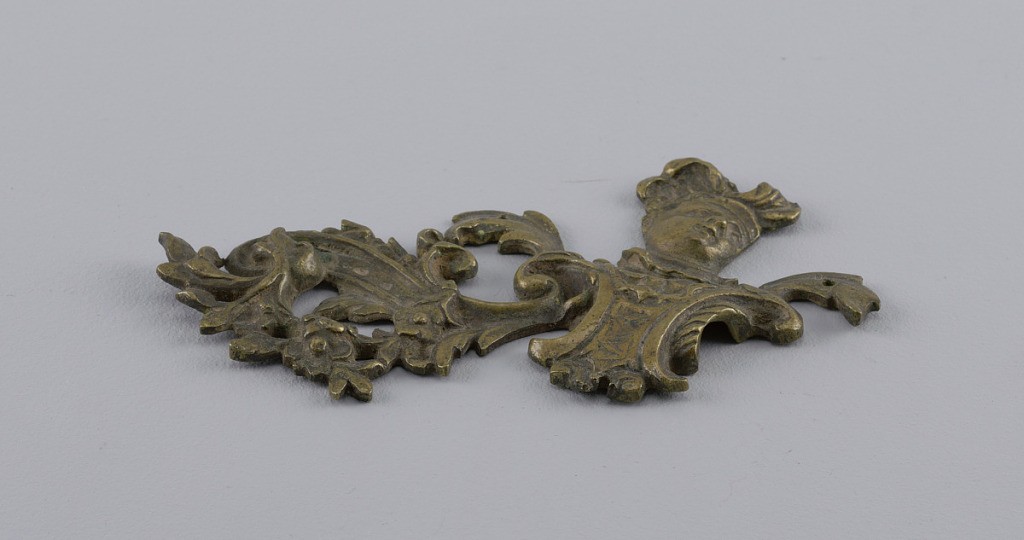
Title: Mount
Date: ca. 1745
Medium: Gilt bronze
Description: furniture mount